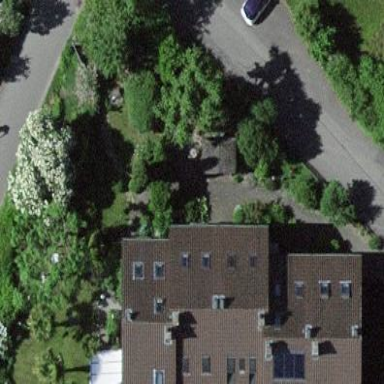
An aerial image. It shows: Terrace building with gabled roof.